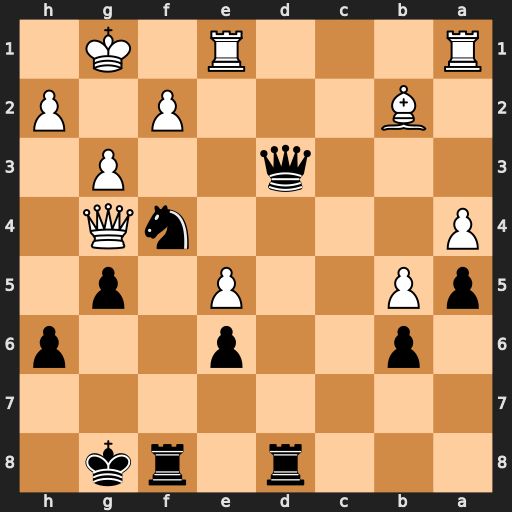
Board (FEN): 3r1rk1/8/1p2p2p/pP2P1p1/P4nQ1/3q2P1/1B3P1P/R3R1K1
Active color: b
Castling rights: -
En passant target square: -
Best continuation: h5 Qxg5+ Kh7 gxf4 Rg8